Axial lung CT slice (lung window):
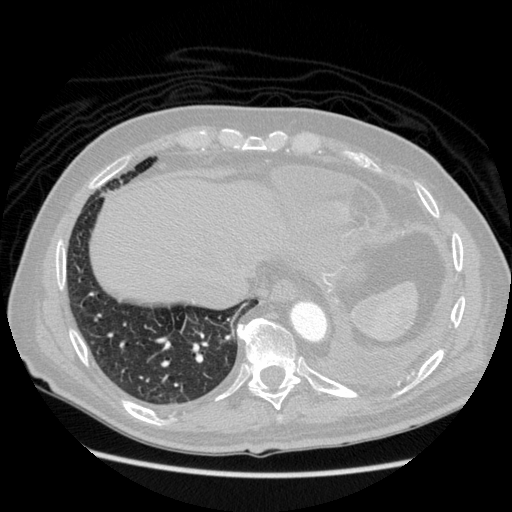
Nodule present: no